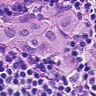
Metastatic tissue present: yes